Question: I'm trying to develop an android wearable application but I don't have wearable device. So I'm using an Android wearable emulator. I tried to connect with wearable emulator and phone. Phone connected with usb cable. My phone API version is 19. Wearable emulator version 20. I installed <URL> application in my phone. I tried to connect emulator and device by ADB command.
I'm not sure bluetooth need to open in mobile device because i think usb cable can connect to wearable emulator.
'''
adb devices
'''
> C:\Program Files (x86)\Androidndroid-studio\sdk\platform-tools>adb devices
List of devices attached
HT365W906209 device
emulator-5554 device
'''
adb -d forward tcp:5601 tcp:5601
'''
> C:\Program Files (x86)\Androidndroid-studio\sdk\platform-tools>adb -d forward tcp:5601 tcp:5601
C:\Program Files (x86)\Androidndroid-studio\sdk\platform-tools>
After executing the above command, I can't connect with my device and emulator. <URL>

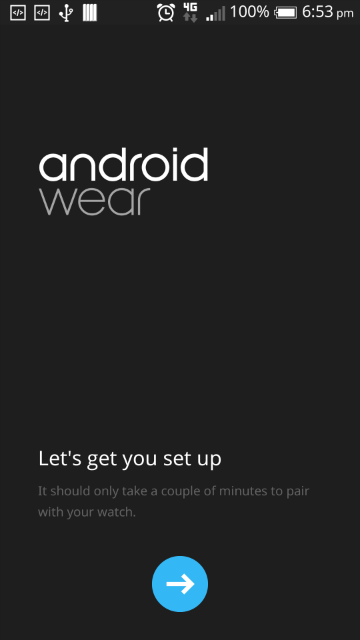
Answer: You, and the tutorial as well, haven't mentioned that you explicity selected 'Pair with emulator' right inside the Android Wear Companion app.
So please give this a try:
### Step 1 - Select "Pair with a new wearable"

### Step 2 - Select "Pair with emulator"

Afterwards the ActionBar should say . Execute the 'adb forward' comand once again and it work.